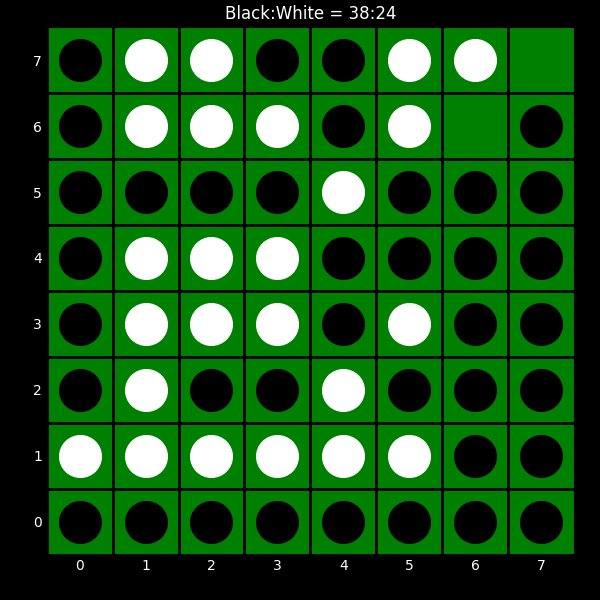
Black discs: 38
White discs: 24